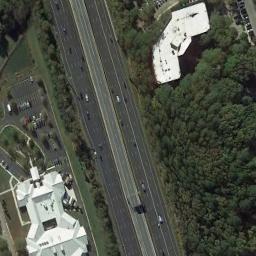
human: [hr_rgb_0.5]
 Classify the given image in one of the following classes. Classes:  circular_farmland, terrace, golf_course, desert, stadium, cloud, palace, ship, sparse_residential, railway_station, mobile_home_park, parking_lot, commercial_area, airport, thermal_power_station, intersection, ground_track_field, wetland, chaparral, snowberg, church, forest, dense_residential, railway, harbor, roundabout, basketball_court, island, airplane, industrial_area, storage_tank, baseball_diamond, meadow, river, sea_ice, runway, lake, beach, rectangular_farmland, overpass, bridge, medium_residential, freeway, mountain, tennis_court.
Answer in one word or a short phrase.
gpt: freeway